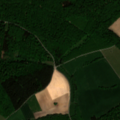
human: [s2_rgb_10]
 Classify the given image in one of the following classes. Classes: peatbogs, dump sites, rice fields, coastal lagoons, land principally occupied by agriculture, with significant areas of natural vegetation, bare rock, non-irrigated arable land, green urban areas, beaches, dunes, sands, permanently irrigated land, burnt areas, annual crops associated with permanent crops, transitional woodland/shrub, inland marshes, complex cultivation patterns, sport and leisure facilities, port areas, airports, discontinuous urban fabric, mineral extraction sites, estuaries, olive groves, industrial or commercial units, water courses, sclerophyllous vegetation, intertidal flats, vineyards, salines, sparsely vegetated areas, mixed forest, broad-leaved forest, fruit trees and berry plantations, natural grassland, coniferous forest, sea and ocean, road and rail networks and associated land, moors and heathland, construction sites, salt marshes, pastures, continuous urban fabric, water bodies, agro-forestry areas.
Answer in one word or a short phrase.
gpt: non-irrigated arable land, complex cultivation patterns, broad-leaved forest